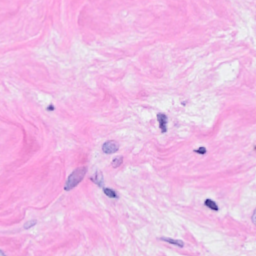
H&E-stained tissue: Breast